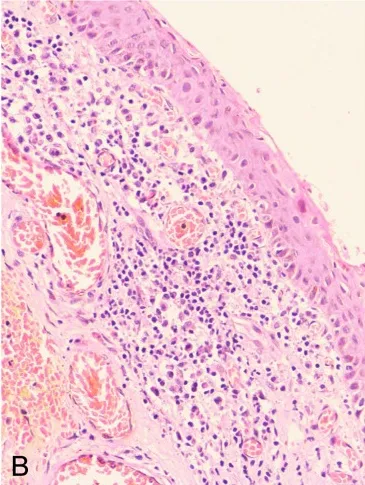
B: Focal dense lymphoplasmacytic cells collection noted (X 20 HE).
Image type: pathology (congo_red)